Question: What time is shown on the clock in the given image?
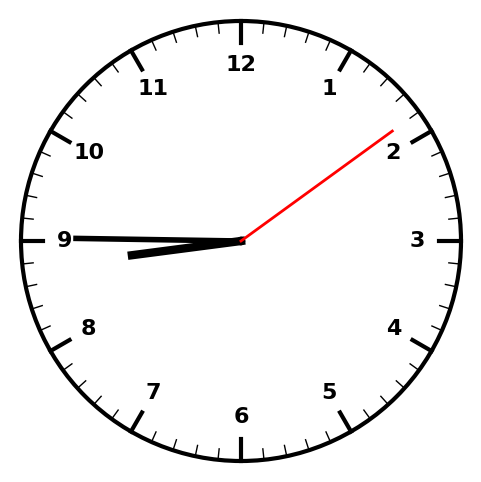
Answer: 08:45:09